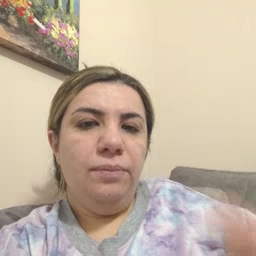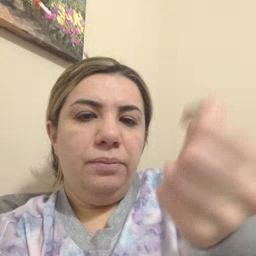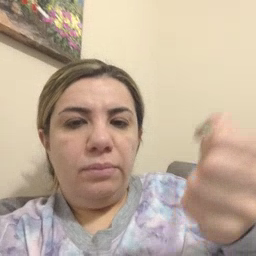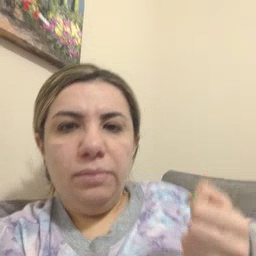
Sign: drawer